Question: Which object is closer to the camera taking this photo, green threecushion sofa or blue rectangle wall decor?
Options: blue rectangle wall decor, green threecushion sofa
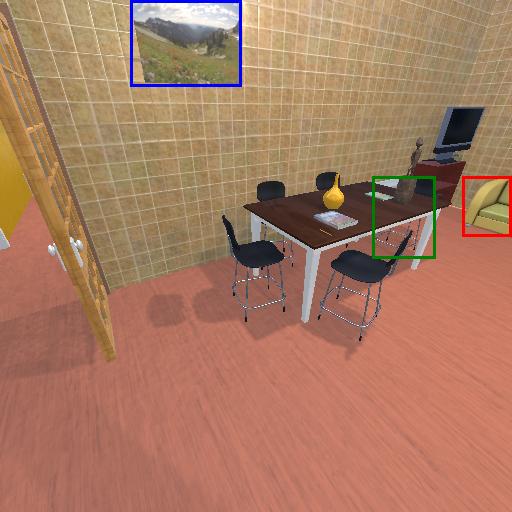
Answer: blue rectangle wall decor